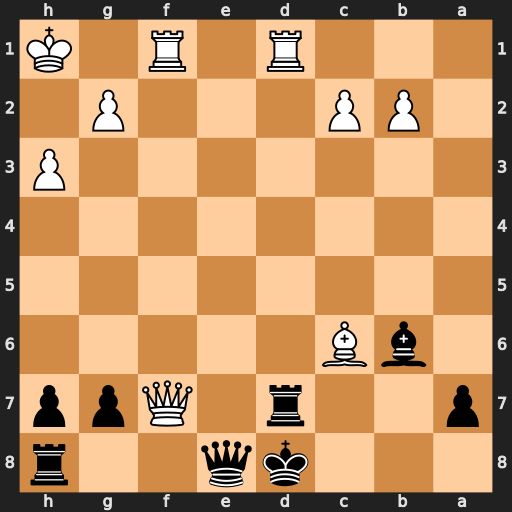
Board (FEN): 3kq2r/p2r1Qpp/1bB5/8/8/7P/1PP3P1/3R1R1K
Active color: b
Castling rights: -
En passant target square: -
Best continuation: Qxf7 Rxd7+ Qxd7 Bxd7 Kxd7